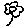
Label: flower